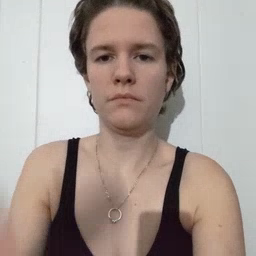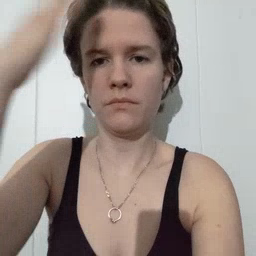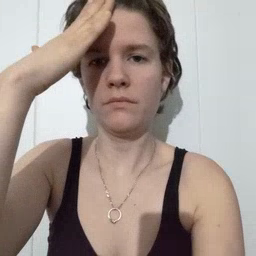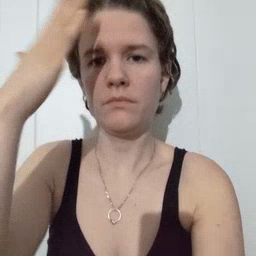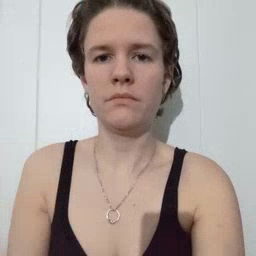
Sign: hat